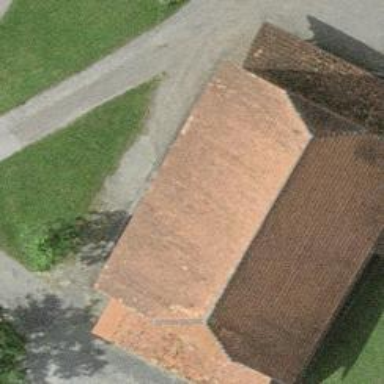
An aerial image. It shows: Rural barn.